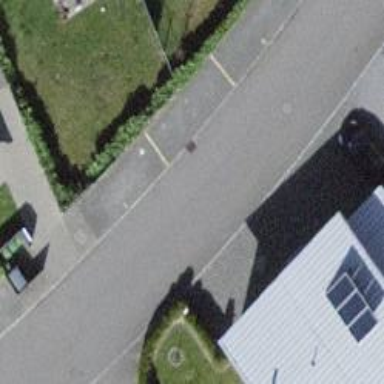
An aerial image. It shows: Residential road.